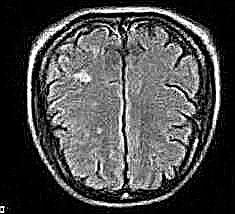
Label: notumor